Interaction volume radius: 5 \u00c5
Interaction volume height: 25 \u00c5
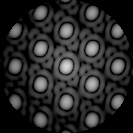
Disorder parameter: 0.00504